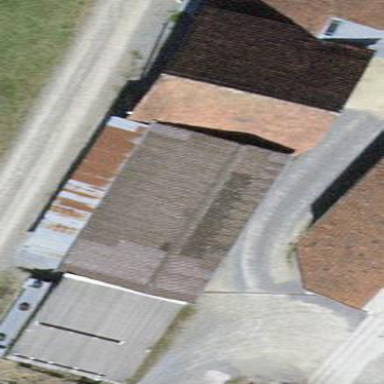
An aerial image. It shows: Industrial building.